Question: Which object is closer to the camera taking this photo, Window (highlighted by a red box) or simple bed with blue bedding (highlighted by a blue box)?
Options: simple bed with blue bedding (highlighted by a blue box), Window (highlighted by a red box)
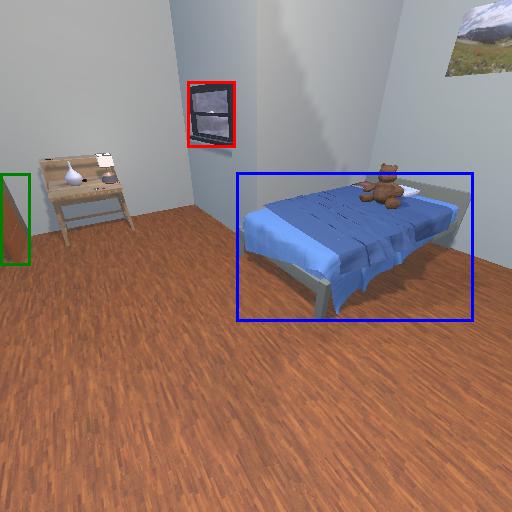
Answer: simple bed with blue bedding (highlighted by a blue box)